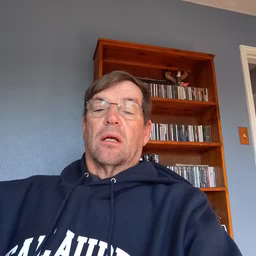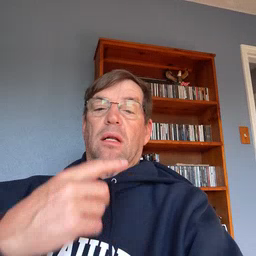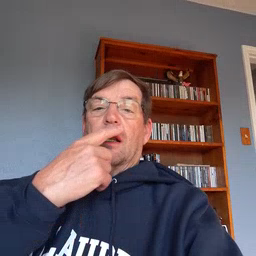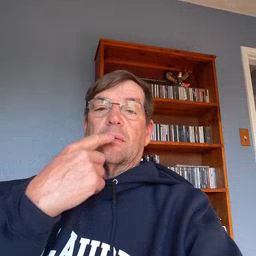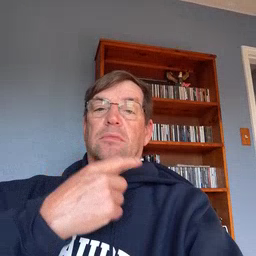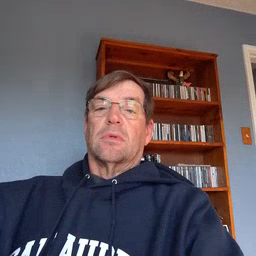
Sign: lips